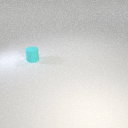
small cyan rubber cylinder